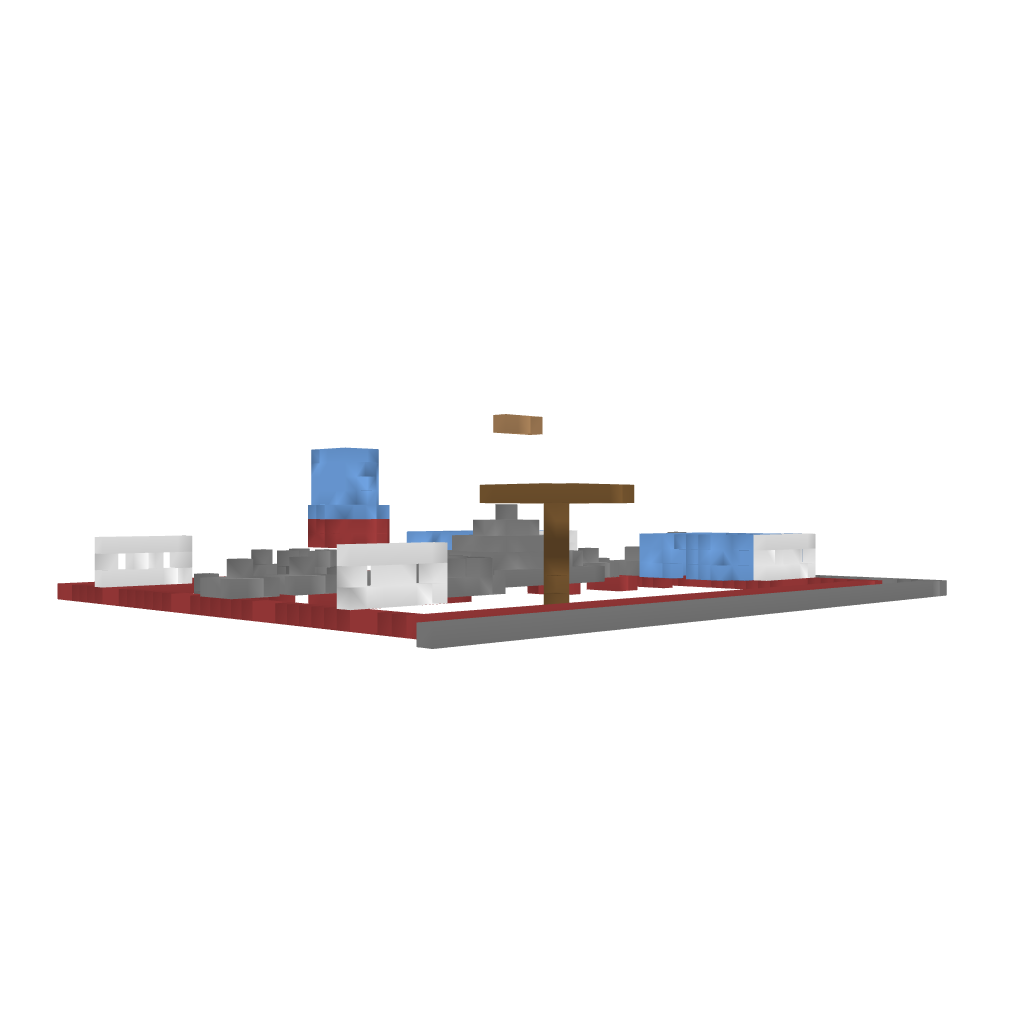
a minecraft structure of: GunFun bad low quality